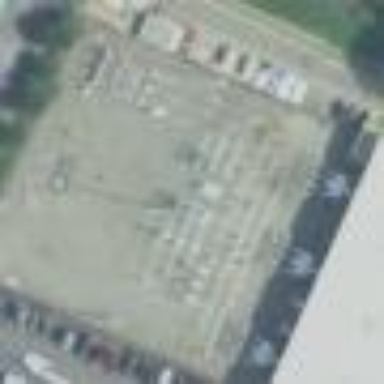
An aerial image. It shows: Power substation.